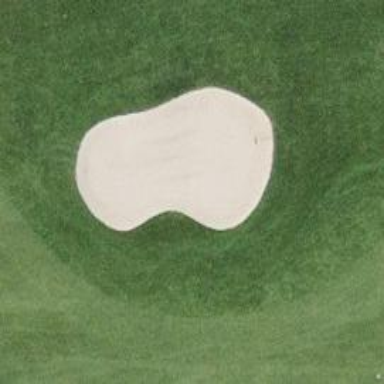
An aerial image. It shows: Sandy area is golf bunker.